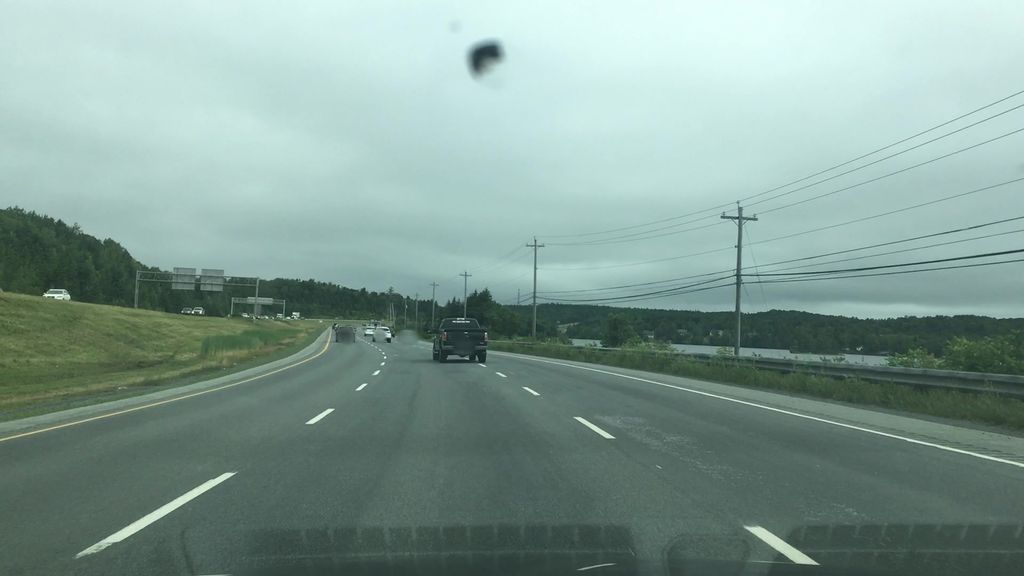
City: halifax